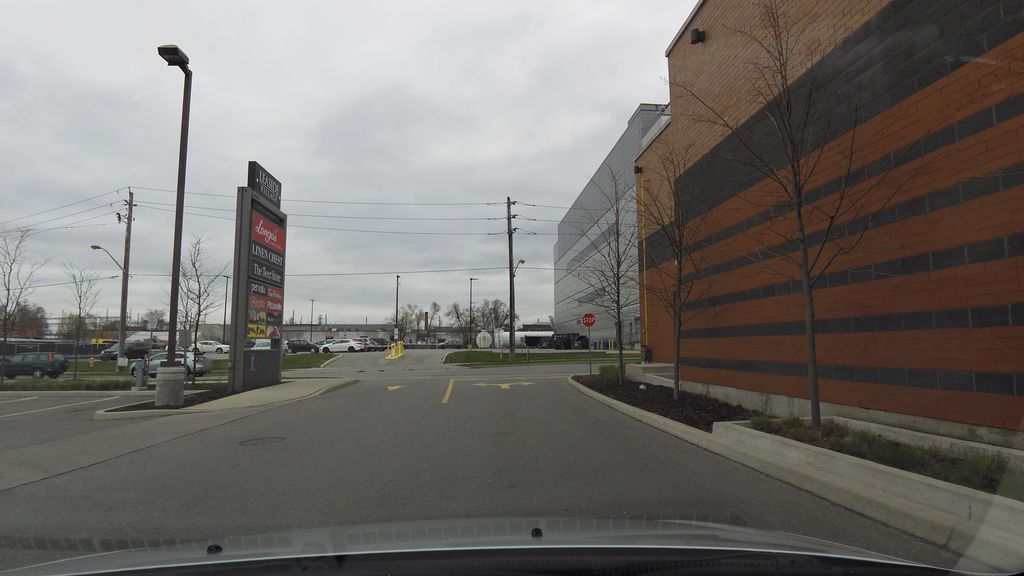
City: toronto